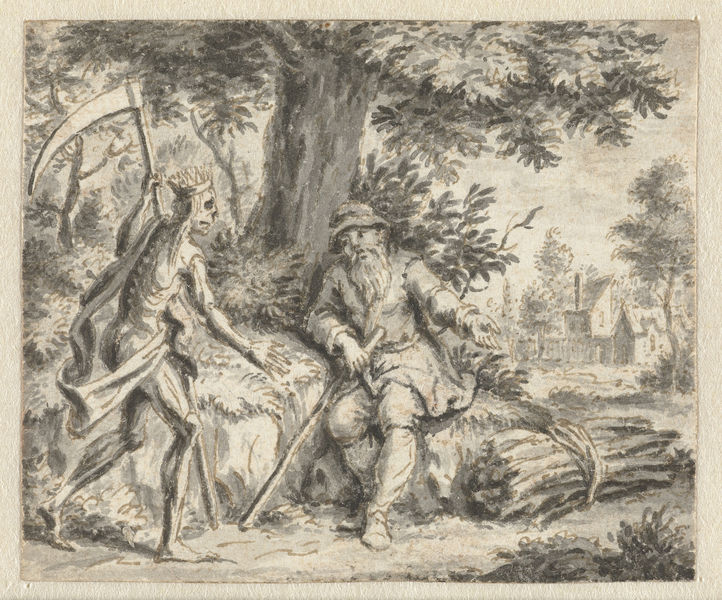
Titel: Houthakker en de dood
Standort: Amsterdam
Institution: Rijksmuseum
Schlagwörter: baum, blätter, hand, mann, äste, geste, holz, hut, zeichnung, haus, tuch, weg, bart, angebot, tod, sitzend, pflanzen, krone, wald, stock, unterhaltung, stab, bündel, dorf, hof, pause, arbeiter, könig, bauer, tusche, alter, druck, sichel, scherpe, skelett, wanderer, wanderstock, sense, gerippe, totentanz, toe, kt, wanerer, sichej, skelettsk